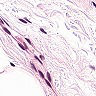
Metastatic tissue present: no